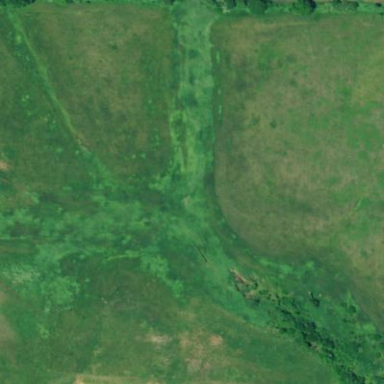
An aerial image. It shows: Beautiful meadow.